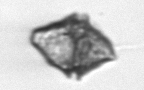
Label: Kryptoperidinium_triquetrum